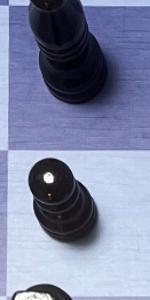
Label: Pawn_Black